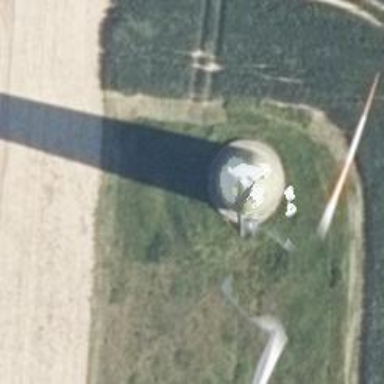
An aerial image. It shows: Wind power generator utilizing wind turbines.